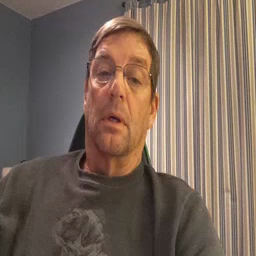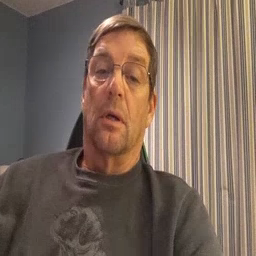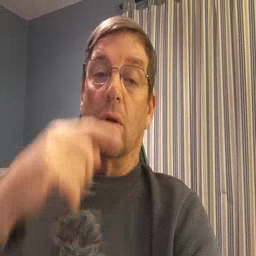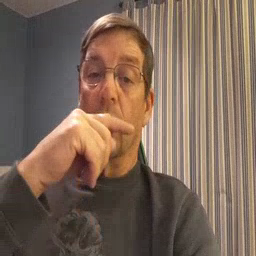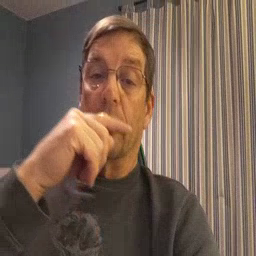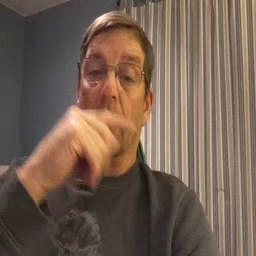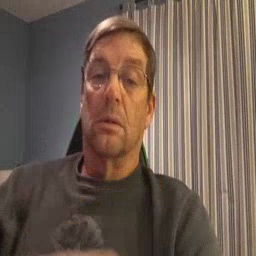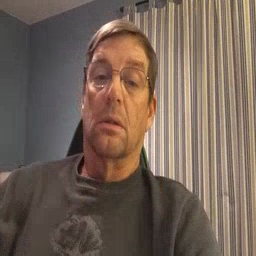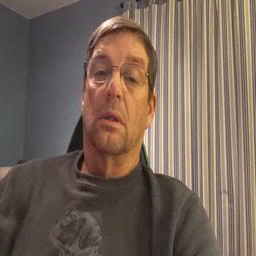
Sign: toothbrush